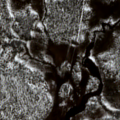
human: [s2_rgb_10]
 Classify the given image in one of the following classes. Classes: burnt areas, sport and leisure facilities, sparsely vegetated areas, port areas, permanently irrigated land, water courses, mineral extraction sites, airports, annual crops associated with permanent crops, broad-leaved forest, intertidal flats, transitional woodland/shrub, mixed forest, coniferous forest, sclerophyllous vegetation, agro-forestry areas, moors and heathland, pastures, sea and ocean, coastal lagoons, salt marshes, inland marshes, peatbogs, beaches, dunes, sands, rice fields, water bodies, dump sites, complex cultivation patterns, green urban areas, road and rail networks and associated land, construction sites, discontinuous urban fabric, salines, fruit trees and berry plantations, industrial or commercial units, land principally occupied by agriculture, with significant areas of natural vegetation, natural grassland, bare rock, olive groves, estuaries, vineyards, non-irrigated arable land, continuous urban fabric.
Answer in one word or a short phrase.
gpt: coniferous forest, mixed forest, transitional woodland/shrub, peatbogs